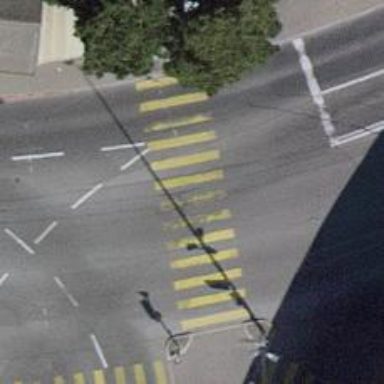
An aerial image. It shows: Secondary road with asphalt surface and trolley wires.